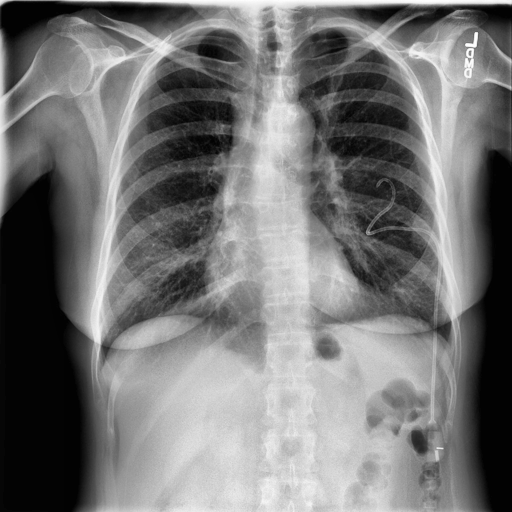
Finding: NORMAL